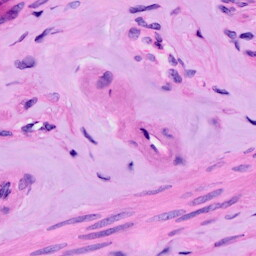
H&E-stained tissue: Ovarian